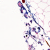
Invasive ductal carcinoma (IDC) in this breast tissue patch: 0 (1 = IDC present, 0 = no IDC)